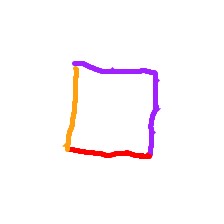
Shape: square